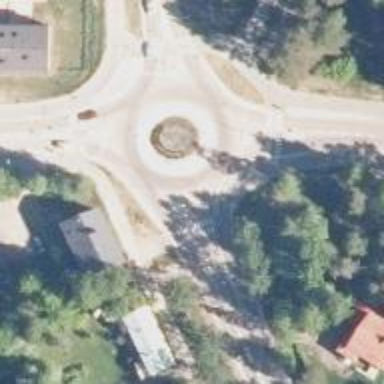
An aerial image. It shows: Tertiary road with asphalt surface leading to roundabout.